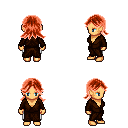
a pixel art fantasy rpg character, female body template, human, tanned skin, brown robe, white pants, red loose hair, four views (front, back, left, right), 2x2 character sprite sheet, small pixel art, hard edges, no anti-aliasing